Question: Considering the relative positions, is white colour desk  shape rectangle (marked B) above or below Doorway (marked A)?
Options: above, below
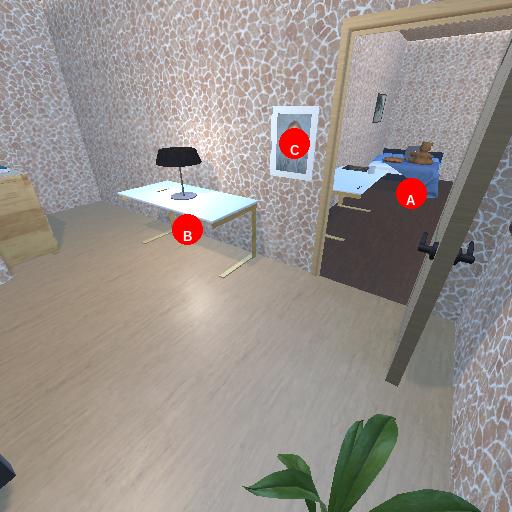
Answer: above